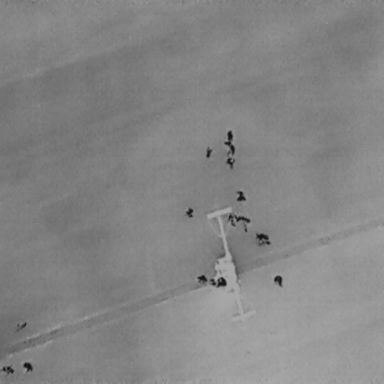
There are 14 People in the infrared image.